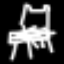
Label: chair